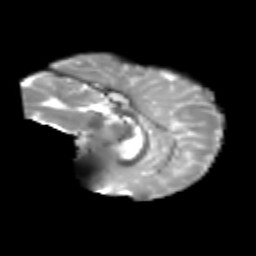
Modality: T2w
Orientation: sagittal
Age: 6
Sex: male
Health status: healthy